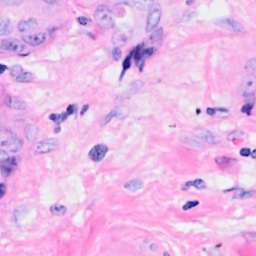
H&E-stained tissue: Breast